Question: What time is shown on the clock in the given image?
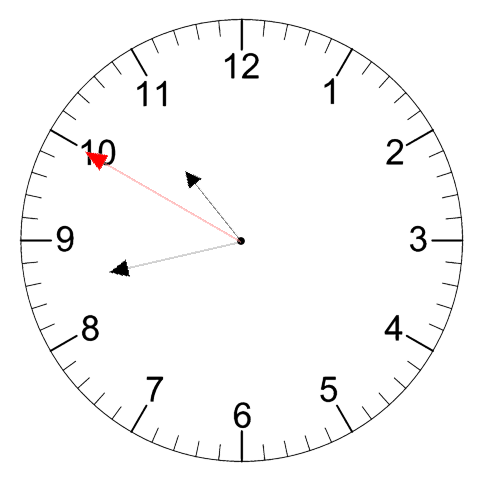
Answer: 10:42:50